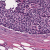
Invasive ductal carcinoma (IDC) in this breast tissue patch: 1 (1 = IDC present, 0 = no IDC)